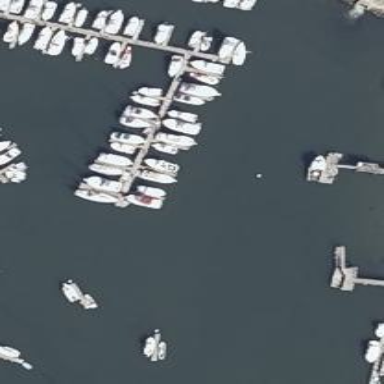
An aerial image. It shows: Man-made pier.